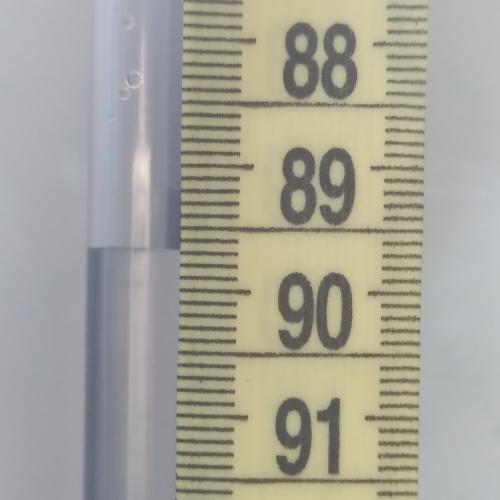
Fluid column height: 89.7 cm